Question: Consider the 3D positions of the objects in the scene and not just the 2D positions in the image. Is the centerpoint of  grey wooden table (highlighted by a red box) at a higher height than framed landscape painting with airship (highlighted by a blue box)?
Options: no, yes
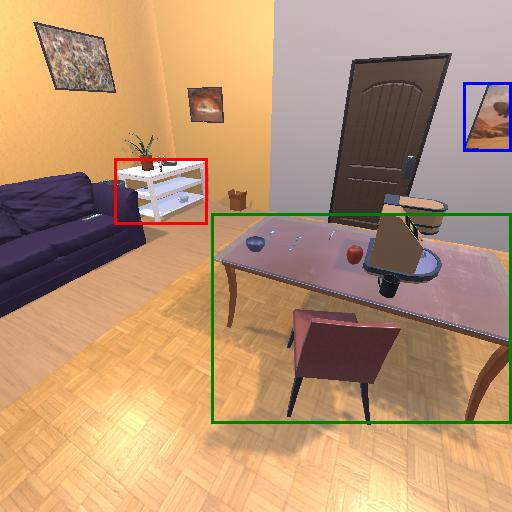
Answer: no